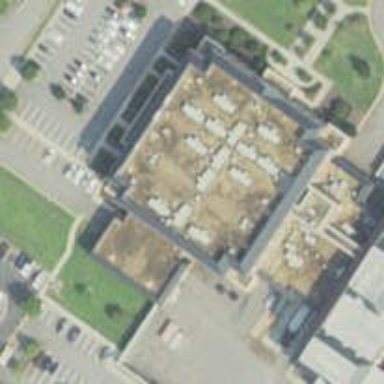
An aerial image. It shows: Government office.